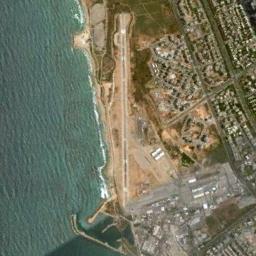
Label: airport